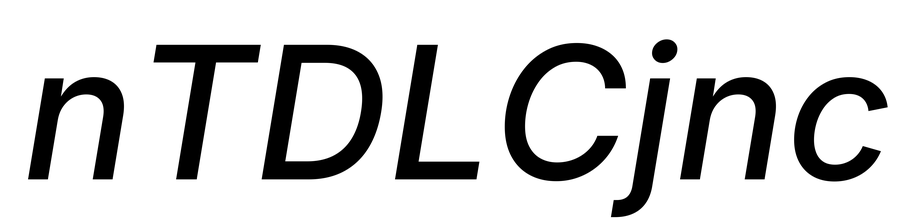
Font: Inter-Italic_Medium_Italic